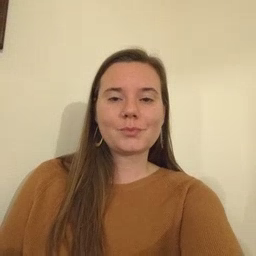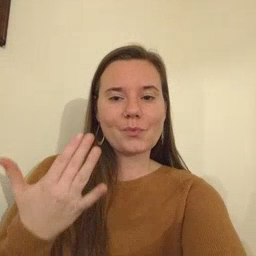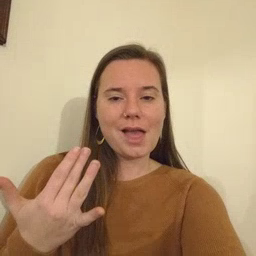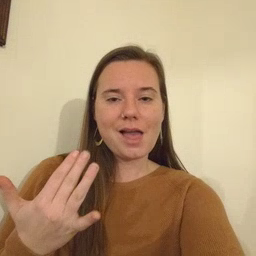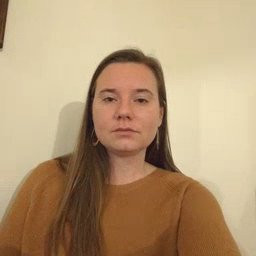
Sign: wait